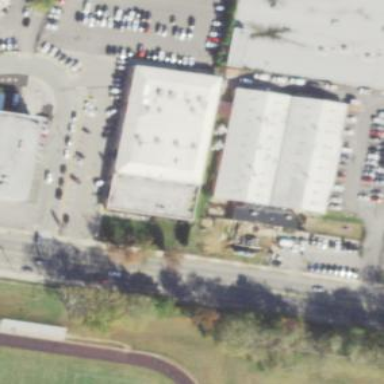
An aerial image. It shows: Building that houses fitness center.